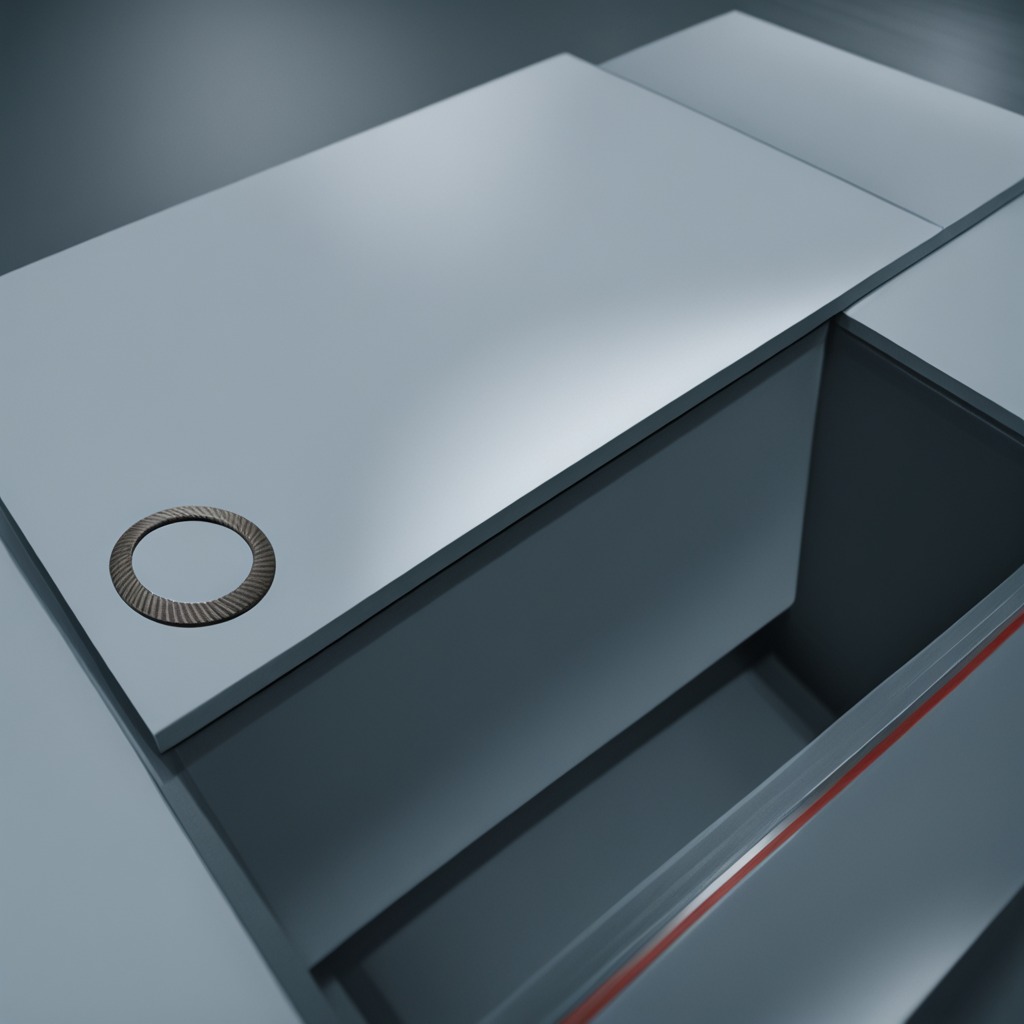
A flat metal washer lies on the toolbox surface.